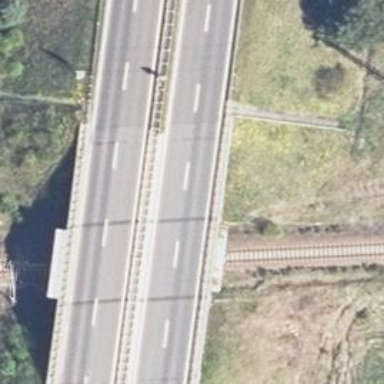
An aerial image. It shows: Man-made bridge.